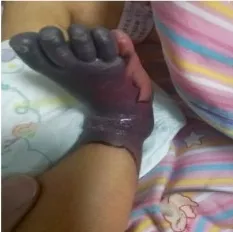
Phenotype of a One-day-old Female Presenting with Purpura Fulminans. A one-day-old female neonate was transferred to our neonatal intensive care unit from a local hospital presenting with purpura fulminans that began four hours after birth. Note the progressive necrotic lesions from toe to heel on the right foot (a-c).
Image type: medical_photograph (skin_photograph)